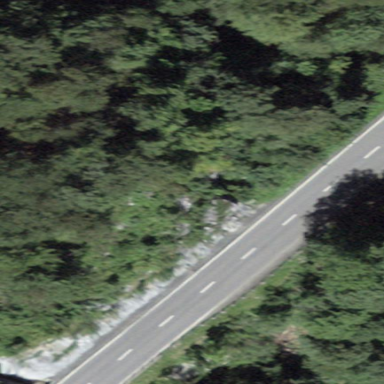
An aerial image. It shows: Landscape of bare rock.